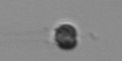
Label: Apedinella